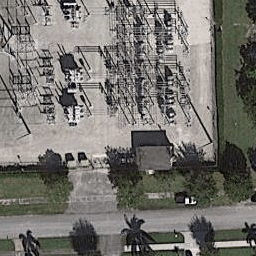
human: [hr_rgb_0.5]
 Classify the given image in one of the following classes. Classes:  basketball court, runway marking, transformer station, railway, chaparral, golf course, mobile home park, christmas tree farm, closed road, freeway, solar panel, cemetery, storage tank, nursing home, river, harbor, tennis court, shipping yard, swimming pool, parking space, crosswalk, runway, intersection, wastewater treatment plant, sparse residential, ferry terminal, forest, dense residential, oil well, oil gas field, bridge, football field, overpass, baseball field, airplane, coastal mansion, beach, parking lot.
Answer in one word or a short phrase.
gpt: transformer station